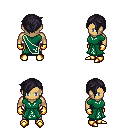
a pixel art fantasy rpg character, male body template, human, tanned skin, sash dress, magenta pants, raven pixie cut hairstyle, gold gloves, gold boots, four views (front, back, left, right), 2x2 character sprite sheet, small pixel art, hard edges, no anti-aliasing